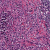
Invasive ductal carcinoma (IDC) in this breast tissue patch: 1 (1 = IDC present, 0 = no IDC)